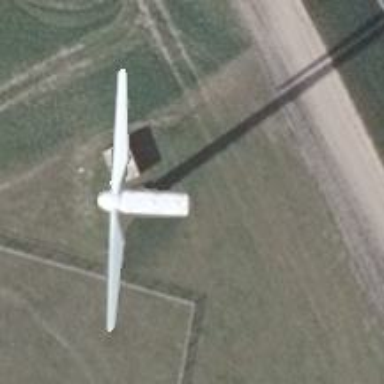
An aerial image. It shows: Wind power generator with wind turbines.